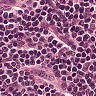
Metastatic tissue present: no